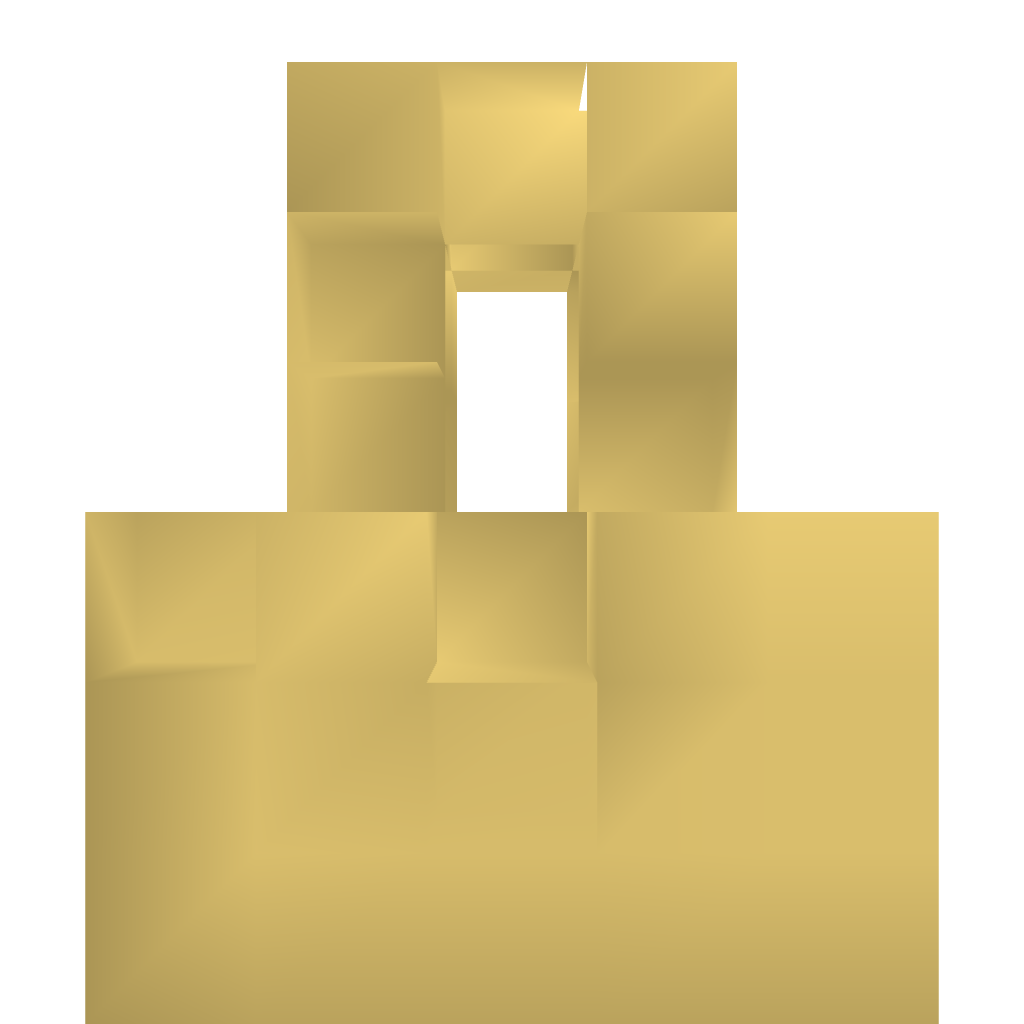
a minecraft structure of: desert fountain bad low quality